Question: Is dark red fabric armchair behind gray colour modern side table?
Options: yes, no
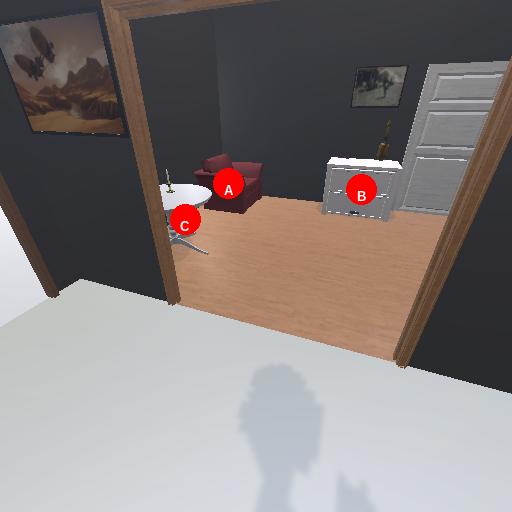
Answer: yes